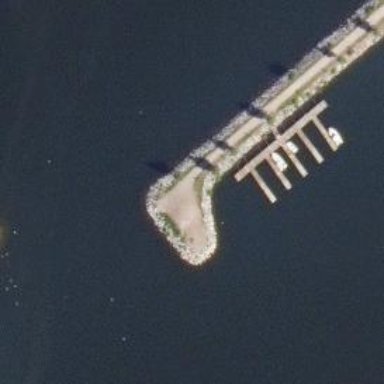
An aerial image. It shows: Breakwater structure.